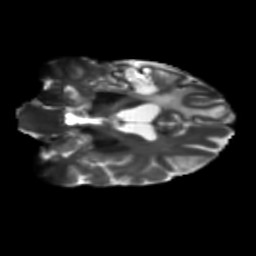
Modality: T2w
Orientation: coronal
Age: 49
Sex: male
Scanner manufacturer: siemens
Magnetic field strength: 3 T
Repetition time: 5.47 s
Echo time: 0.0854 s